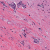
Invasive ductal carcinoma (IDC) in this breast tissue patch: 0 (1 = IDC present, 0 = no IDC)